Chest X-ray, PA view. Patient: 55 years old, sex M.
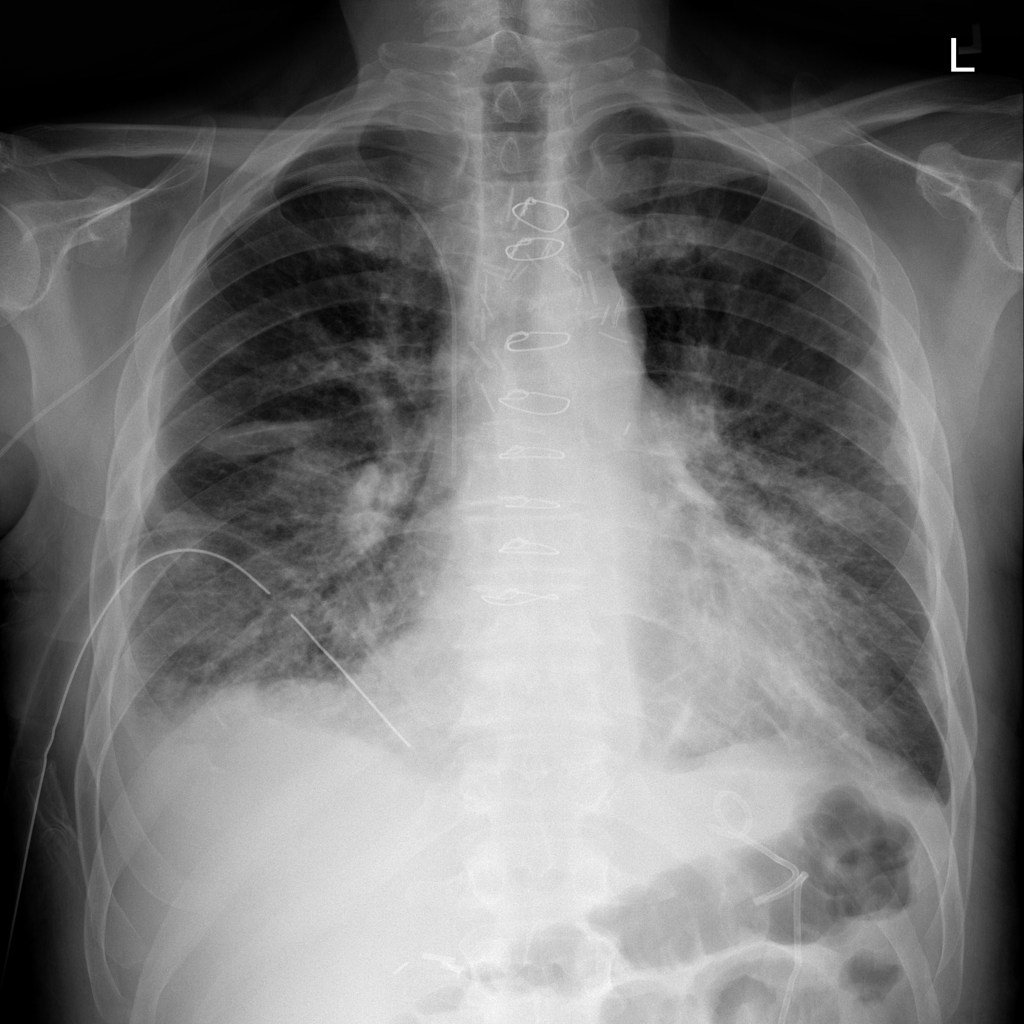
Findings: Effusion, Infiltration